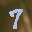
Label: 7